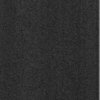
Label: dusty